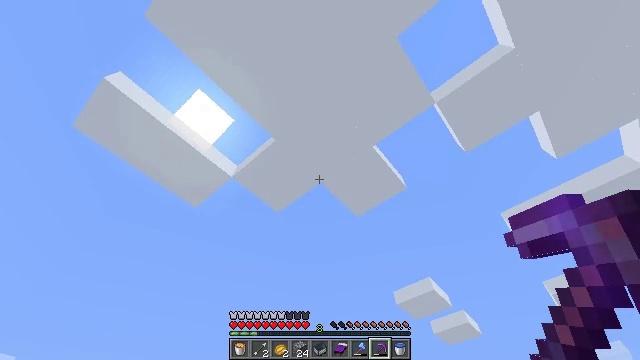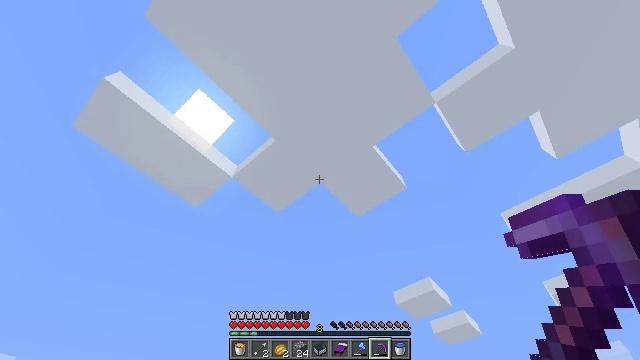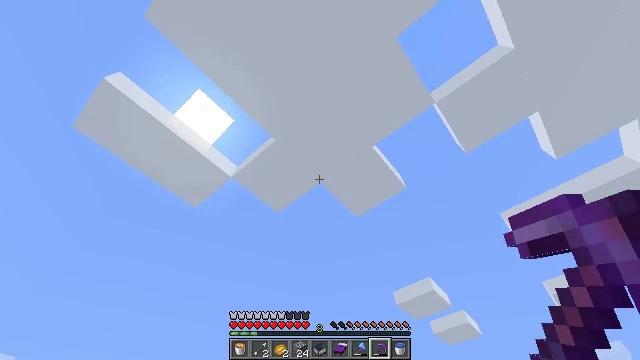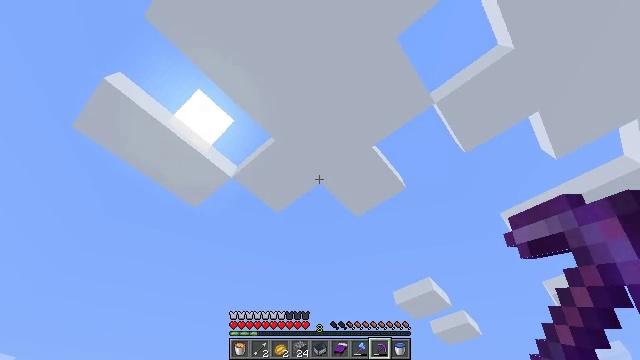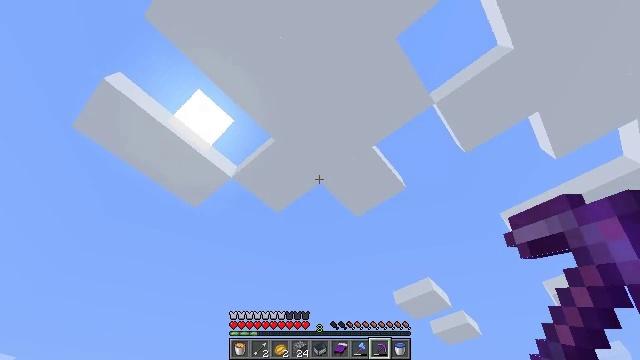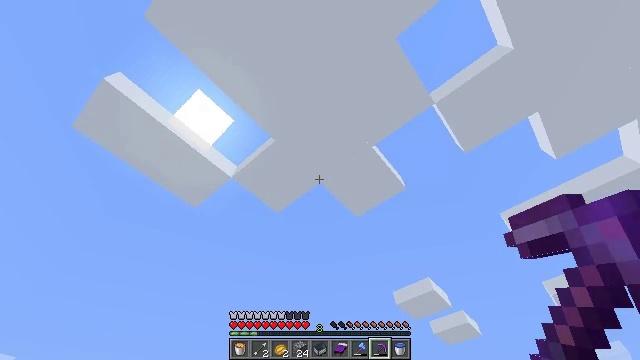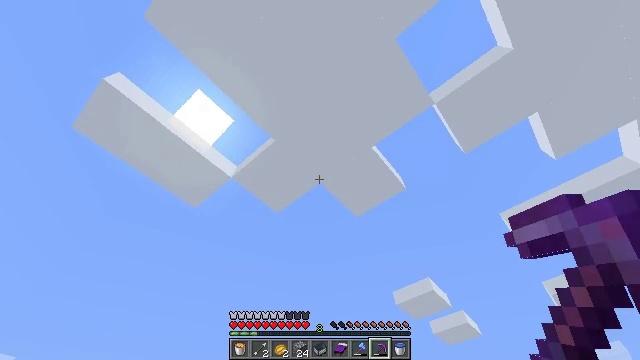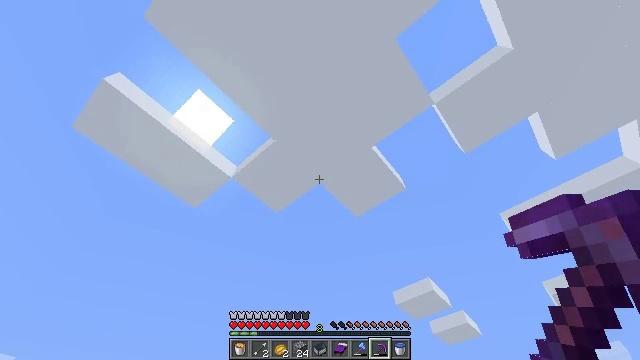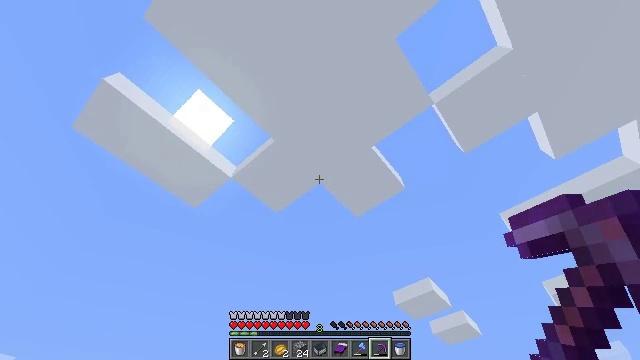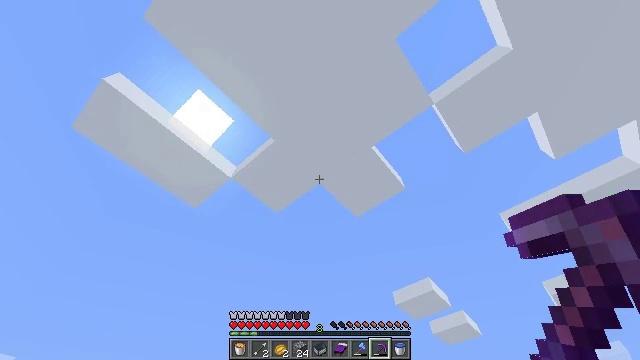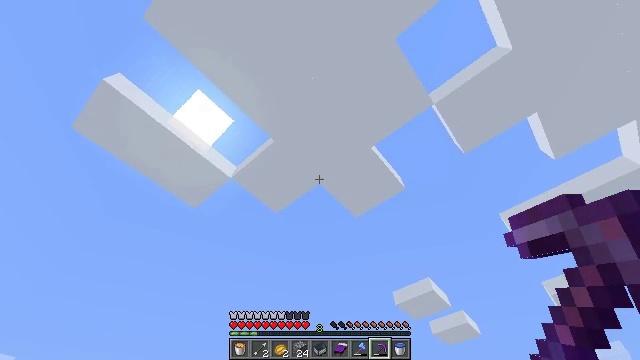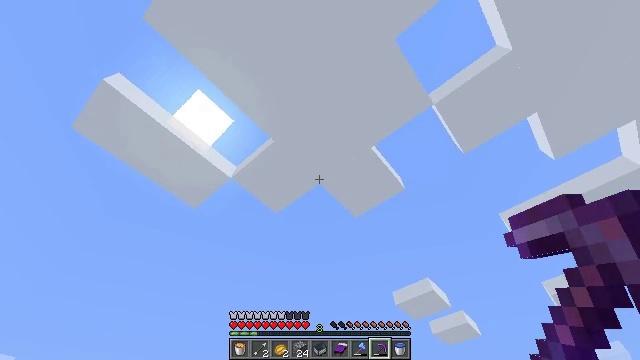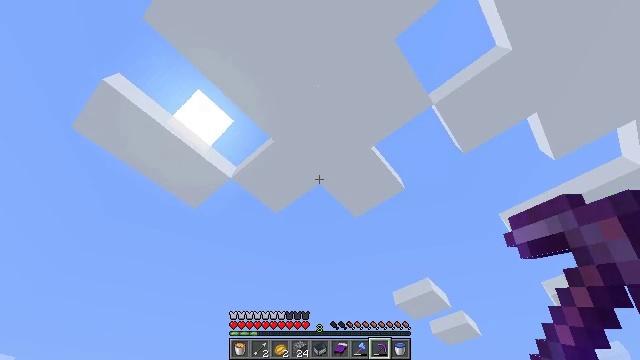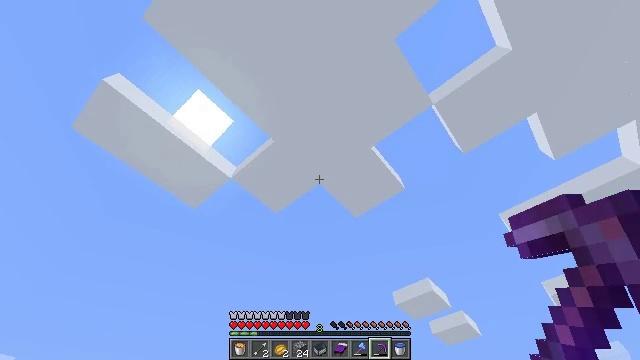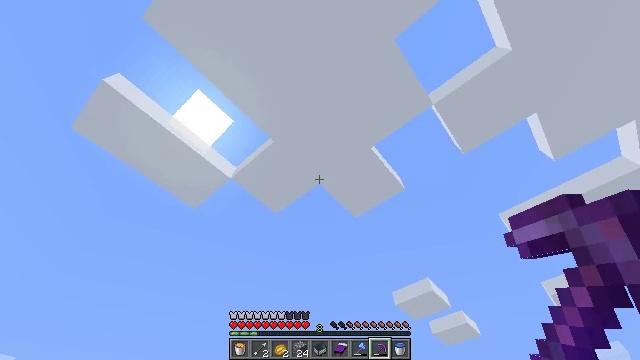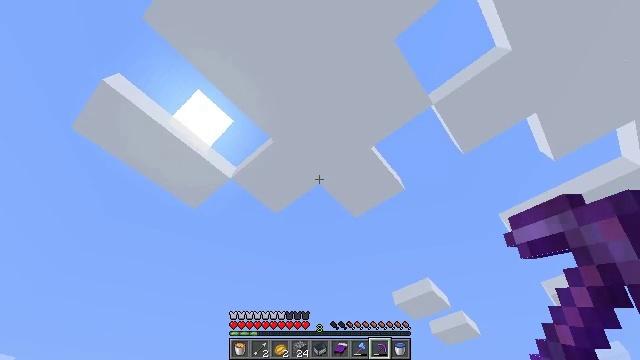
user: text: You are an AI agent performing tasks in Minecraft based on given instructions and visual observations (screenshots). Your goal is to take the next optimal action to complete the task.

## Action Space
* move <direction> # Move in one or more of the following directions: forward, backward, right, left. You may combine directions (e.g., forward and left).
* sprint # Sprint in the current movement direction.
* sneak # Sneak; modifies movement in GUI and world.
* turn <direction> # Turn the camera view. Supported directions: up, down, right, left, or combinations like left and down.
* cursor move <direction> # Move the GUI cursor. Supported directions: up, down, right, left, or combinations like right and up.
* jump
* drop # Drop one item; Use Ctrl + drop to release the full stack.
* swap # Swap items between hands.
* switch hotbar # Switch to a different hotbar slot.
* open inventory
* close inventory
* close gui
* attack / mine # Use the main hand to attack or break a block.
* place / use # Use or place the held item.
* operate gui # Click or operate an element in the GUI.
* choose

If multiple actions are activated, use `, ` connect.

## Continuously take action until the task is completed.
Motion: motion action
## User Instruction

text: Digging the cobblestone underground.
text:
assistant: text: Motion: no_op
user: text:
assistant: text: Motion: no_op
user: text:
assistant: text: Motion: no_op
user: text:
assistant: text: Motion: no_op
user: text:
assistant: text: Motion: no_op
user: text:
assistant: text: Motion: no_op
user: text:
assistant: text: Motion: no_op
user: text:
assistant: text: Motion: no_op
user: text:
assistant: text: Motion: no_op
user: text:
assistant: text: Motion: no_op
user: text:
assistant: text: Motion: no_op
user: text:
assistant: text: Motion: no_op
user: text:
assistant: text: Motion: no_op
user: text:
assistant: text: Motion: no_op
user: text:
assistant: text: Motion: no_op
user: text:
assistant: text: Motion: no_op
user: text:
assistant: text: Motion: no_op
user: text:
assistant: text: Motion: no_op
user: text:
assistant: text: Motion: no_op
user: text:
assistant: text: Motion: no_op
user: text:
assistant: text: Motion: no_op
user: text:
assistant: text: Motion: no_op
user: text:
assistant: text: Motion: no_op
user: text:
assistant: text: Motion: no_op
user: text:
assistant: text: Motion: no_op
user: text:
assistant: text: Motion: no_op
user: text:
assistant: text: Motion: no_op
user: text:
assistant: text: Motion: no_op
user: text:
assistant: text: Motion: no_op
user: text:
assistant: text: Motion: no_op